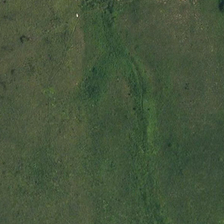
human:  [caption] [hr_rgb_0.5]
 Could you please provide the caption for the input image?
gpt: several green trees are in a piece of green meadow .

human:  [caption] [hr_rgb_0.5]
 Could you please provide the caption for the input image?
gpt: several green trees are in a piece of green meadow .

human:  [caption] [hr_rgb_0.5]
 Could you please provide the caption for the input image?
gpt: several green trees are in a piece of green meadow .

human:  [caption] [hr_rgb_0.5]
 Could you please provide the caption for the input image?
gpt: several green trees are in a piece of green meadow .

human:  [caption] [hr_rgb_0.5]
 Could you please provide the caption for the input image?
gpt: several green trees are in a piece of green meadow .